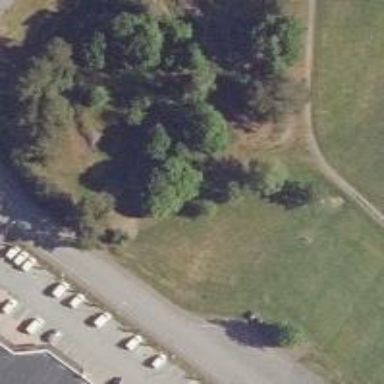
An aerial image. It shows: Disc golf hole.